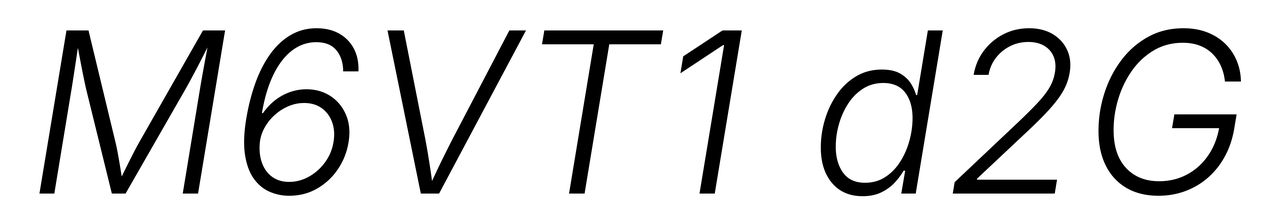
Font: Inter-Italic_Light_Italic